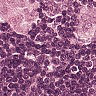
Metastatic tissue present: yes